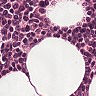
Metastatic tissue present: no